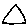
Label: triangle